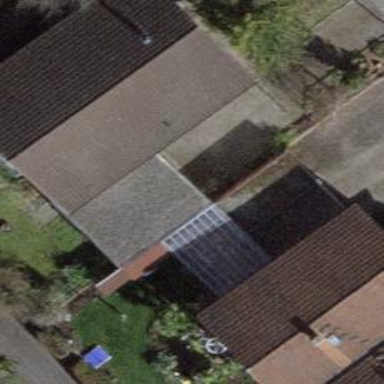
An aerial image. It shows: Garage.